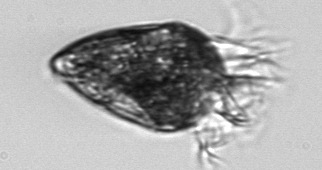
Label: Ciliophora